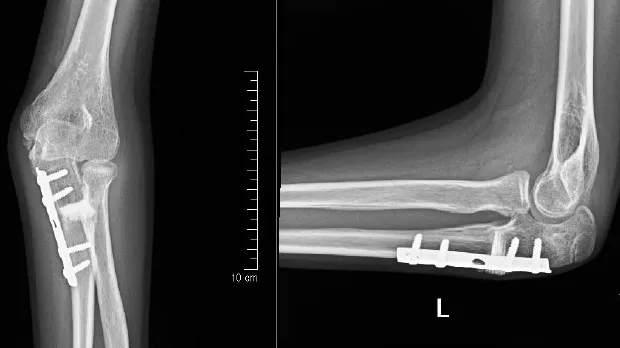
Radiograph one year after open reduction of the radial head with angulating-distraction ulnar osteotomy, showing well reduced radial head and incorporation of interpositional phosphocalcic ceramic wegde graft.
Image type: radiology (x_ray)